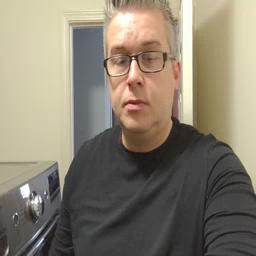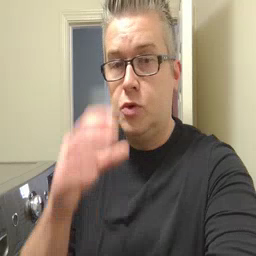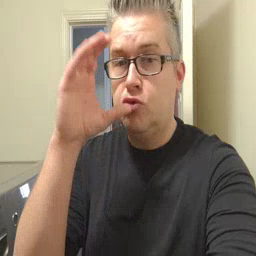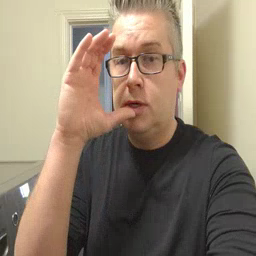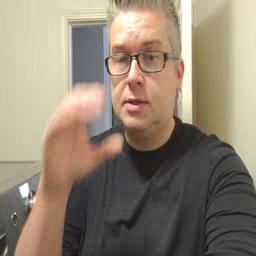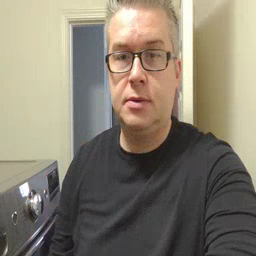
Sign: drink